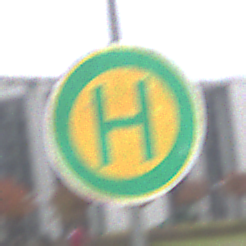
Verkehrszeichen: Haltestelle
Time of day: Midday
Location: Outdoor (Suburban)
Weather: Overcast
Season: NotSpecified
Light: Natural